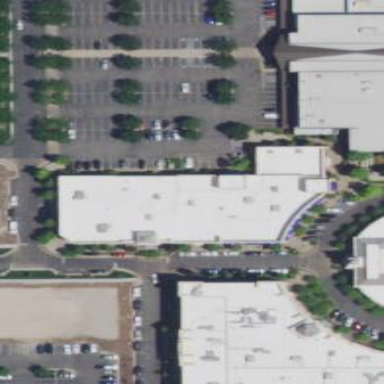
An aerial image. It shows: Retail building.